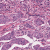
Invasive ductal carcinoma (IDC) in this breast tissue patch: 1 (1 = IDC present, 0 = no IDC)